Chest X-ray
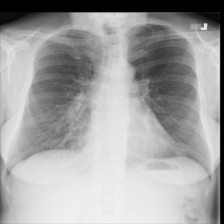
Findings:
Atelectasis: negative
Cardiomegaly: negative
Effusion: negative
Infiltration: negative
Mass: negative
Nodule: negative
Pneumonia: negative
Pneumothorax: negative
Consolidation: negative
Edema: negative
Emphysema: negative
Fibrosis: negative
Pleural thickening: negative
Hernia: negative